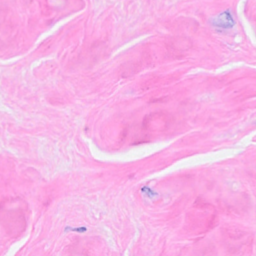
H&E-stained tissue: Breast